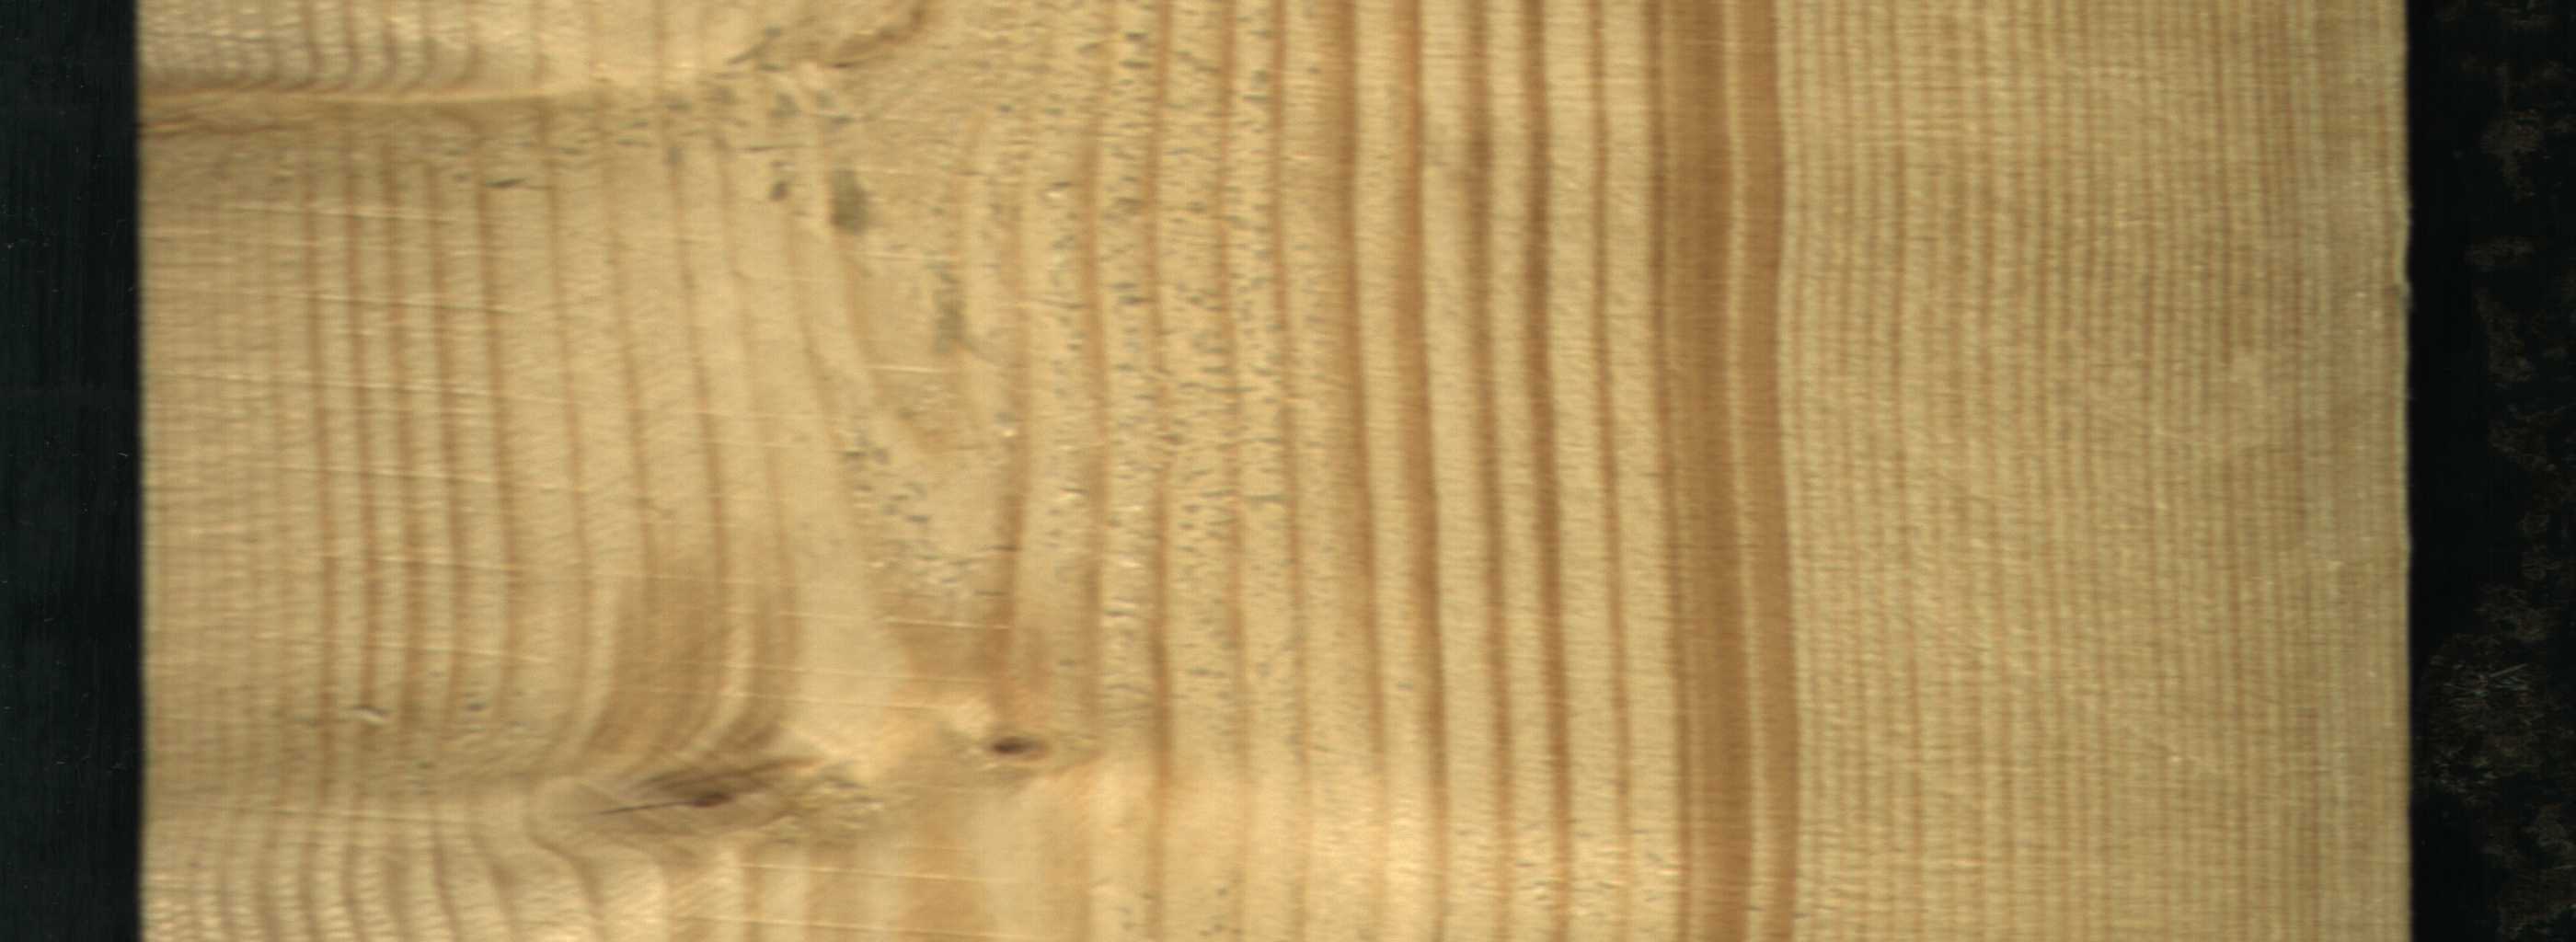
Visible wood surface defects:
Live_Knot
Live_Knot
Live_Knot